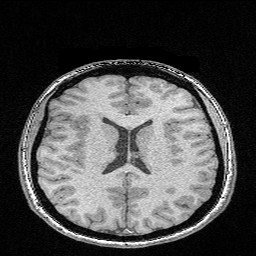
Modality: FLASH
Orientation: coronal
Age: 24
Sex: female